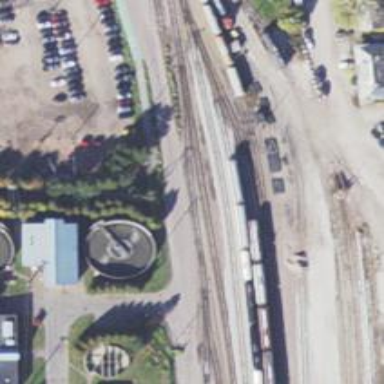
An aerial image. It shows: Railway yard.